Question: I am working with custom alert dialog in android.
I have followed the <URL>.
In my code using these styles.
'''
<style name="DialogAnimation">
<item name="android:windowEnterAnimation">@anim/slide_up_dialog</item>
<item name="android:windowExitAnimation">@anim/slide_out_down</item>
'''
'''
<!-- Animation for dialog box -->
<style name="DialogSlideAnim" parent="AppBaseTheme">
<item name="android:windowAnimationStyle">@style/DialogAnimation</item>
</style>
'''
From these styles I am getting bordered dialog. But I need like the below.
I am using LG Nexus 4 device. What should I have to do to achieve this?
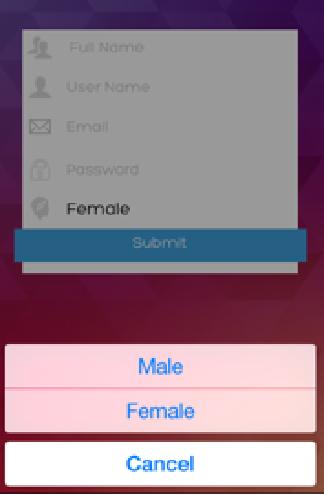
Answer: I have some solution. Please look at the example below.
In style xml use this:
'''
<resources>
....
<style name="DialogAnimation">
<item name="android:windowEnterAnimation">@anim/abc_slide_in_bottom</item>
<item name="android:windowExitAnimation">@anim/abc_slide_out_bottom</item>
</style>
<style name="DialogSlideAnim">
<item name="android:windowAnimationStyle">@style/DialogAnimation</item>
<item name="android:windowBackground">@android:color/transparent</item>
<item name="android:windowFrame">@null</item>
<item name="android:windowNoTitle">true</item>
</style>
</resources>
'''
And dialog layout
'''
<?xml version="1.0" encoding="utf-8"?>
<RelativeLayout xmlns:android="http://schemas.android.com/apk/res/android"
android:orientation="vertical"
android:layout_width="match_parent"
android:layout_height="wrap_content">
<Button
android:layout_width="match_parent"
android:layout_height="wrap_content"
android:text="Male"
android:id="@+id/male"
android:layout_marginBottom="-10dp"
android:layout_gravity="center_horizontal"/>
<Button
android:layout_width="match_parent"
android:layout_height="wrap_content"
android:text="Female"
android:id="@+id/female"
android:layout_below="@id/male"
android:layout_gravity="center_horizontal"/>
<Button
android:layout_width="match_parent"
android:layout_height="wrap_content"
android:layout_marginTop="10dp"
android:text="Cancel"
android:layout_below="@id/female"
android:id="@+id/cancel"
android:layout_gravity="center_horizontal"/>
</RelativeLayout>
'''
And dialog java file:
'''
public class YourDialog extends DialogFragment {
@NonNull
@Override
public Dialog onCreateDialog(Bundle savedInstanceState) {
return new Dialog(getActivity(), R.style.DialogSlideAnim);
}
@Override
public View onCreateView(LayoutInflater inflater, @Nullable ViewGroup container, @Nullable Bundle savedInstanceState) {
final View view = inflater.inflate(R.layout.your_dialog, container, false);
return view;
}
@Override
public void onResume() {
super.onResume();
final WindowManager.LayoutParams lp = new WindowManager.LayoutParams();
final Window window = getDialog().getWindow();
window.setGravity(Gravity.BOTTOM);
lp.copyFrom(window.getAttributes());
lp.width = WindowManager.LayoutParams.MATCH_PARENT;
lp.height = WindowManager.LayoutParams.WRAP_CONTENT;
window.setAttributes(lp);
}
}
'''
Result: